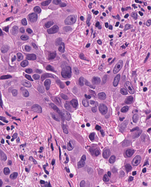
Tumor epithelial tissue: yes
Tumor-associated stroma tissue: yes
Normal tissue: no